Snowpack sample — Buffalo Mountain, Silverthorne, Colorado, USA (1/25/25, 10:11 AM MST)
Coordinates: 39.6222, -106.1139
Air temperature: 22 °F
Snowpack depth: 110 cm
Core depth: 20 cm
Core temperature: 48.2 °F
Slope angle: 12°, slope face: 102°
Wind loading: high
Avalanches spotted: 0
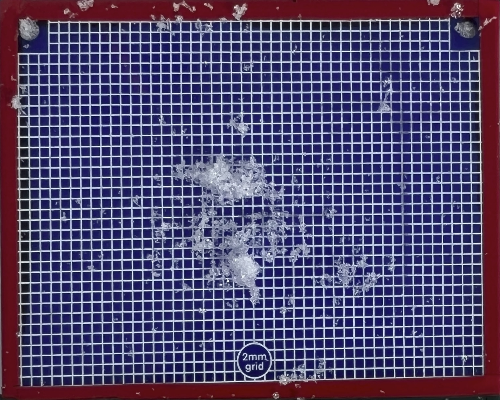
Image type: profile
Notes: No avalanches nearby, collected on the outskirts of a fire break 15 meters from the treeline, on way to Buffalo and Red Mountain